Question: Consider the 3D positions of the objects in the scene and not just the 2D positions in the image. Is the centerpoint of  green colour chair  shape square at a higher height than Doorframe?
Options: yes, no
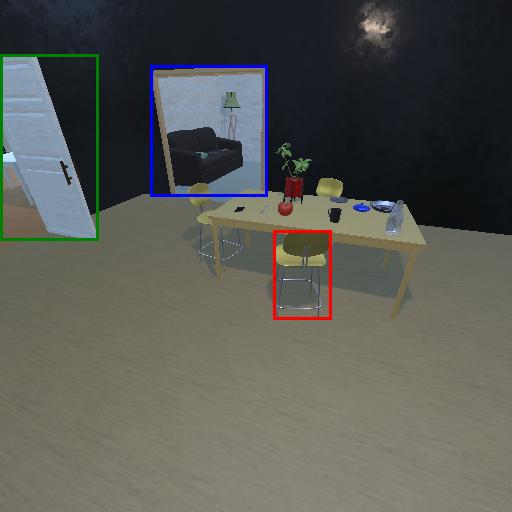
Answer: yes